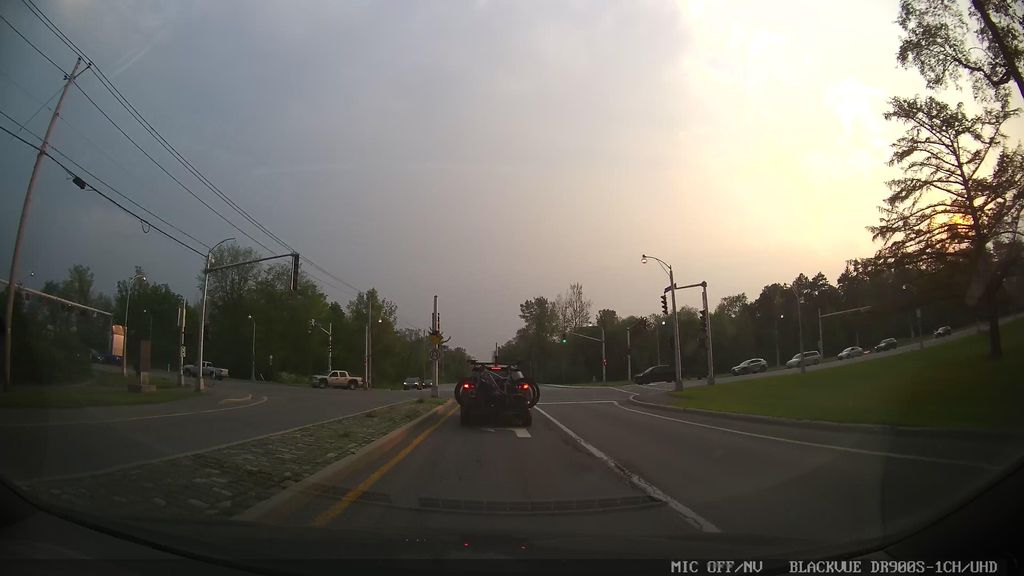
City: ottawa-gatineau